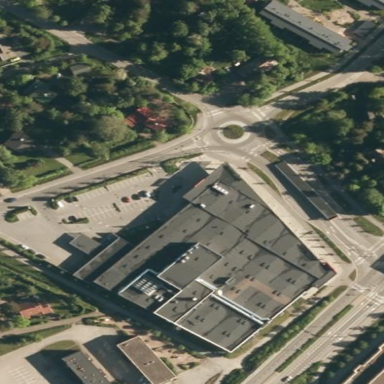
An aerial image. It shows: Parking area with concrete surface.